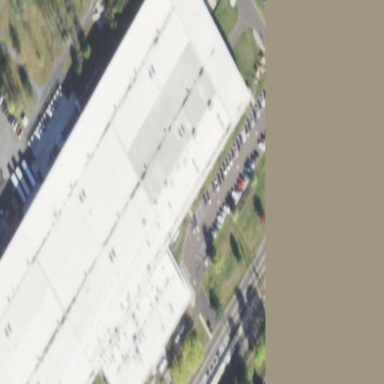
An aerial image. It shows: Warehouse building.